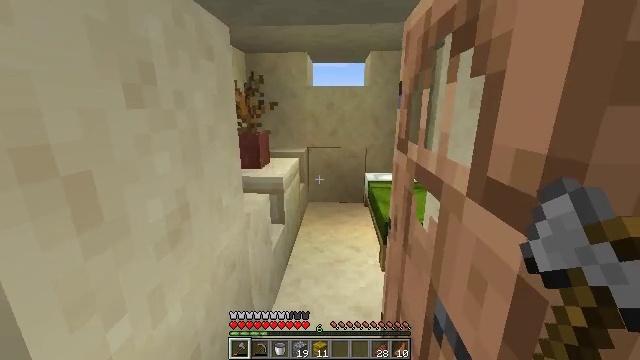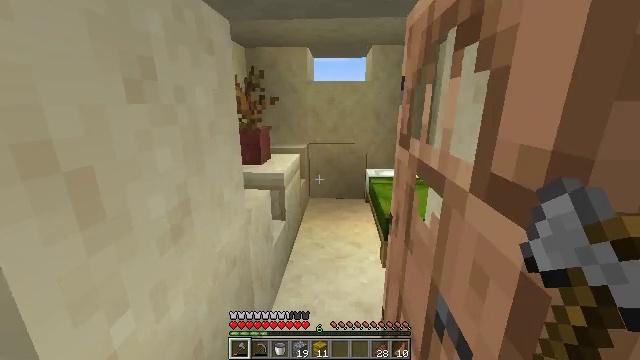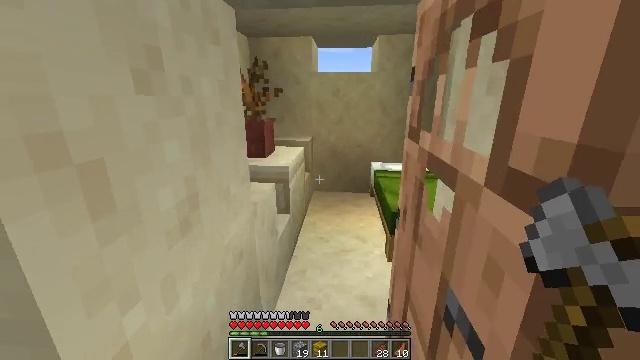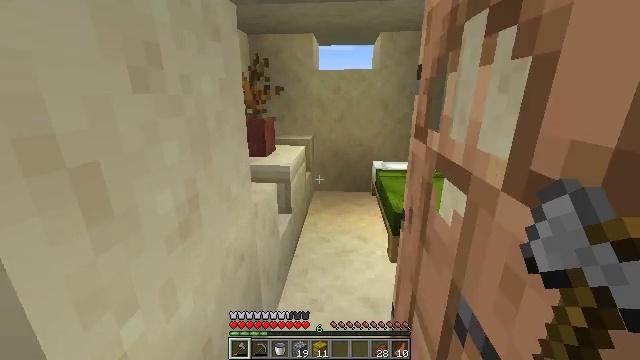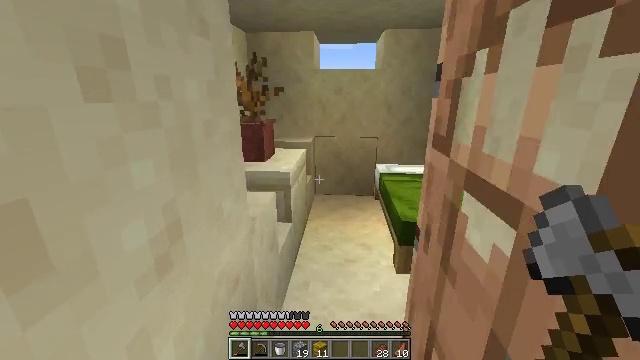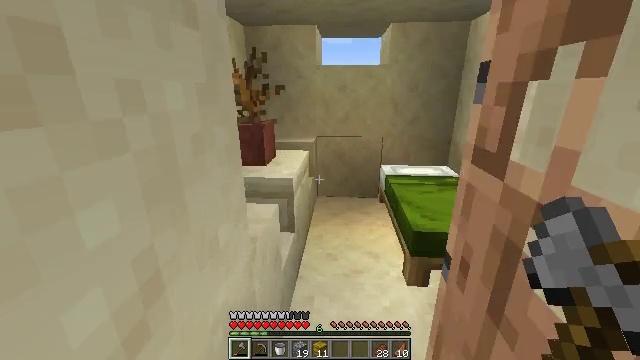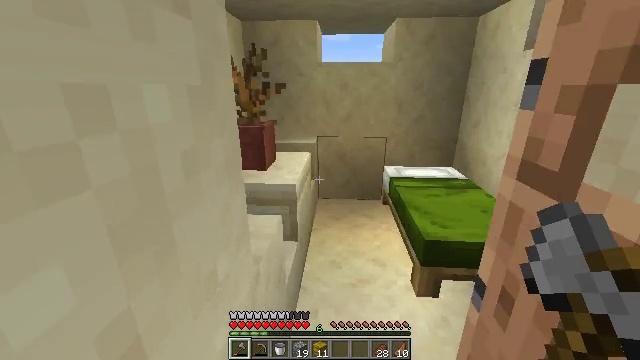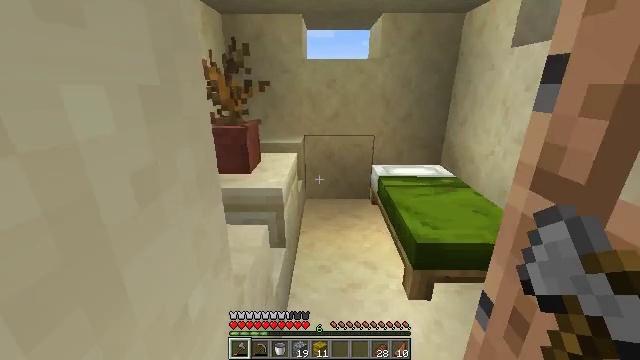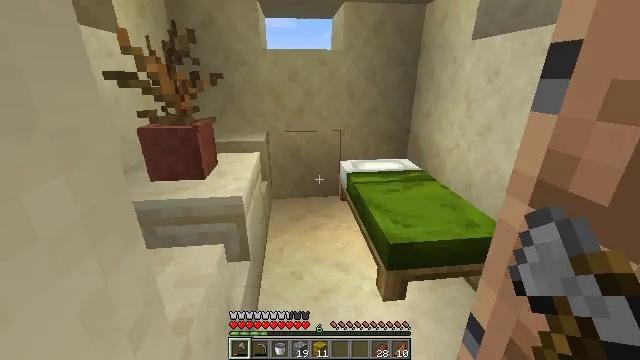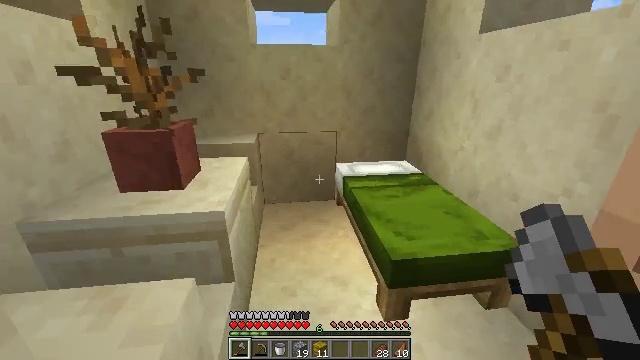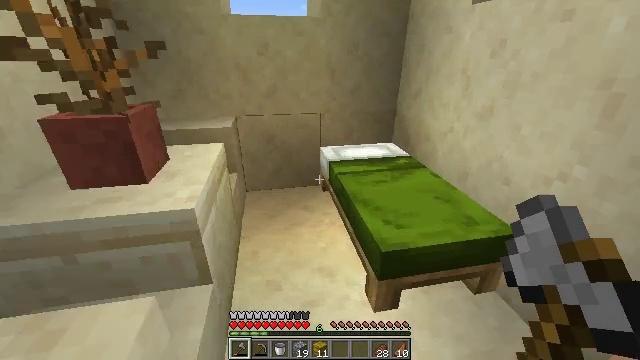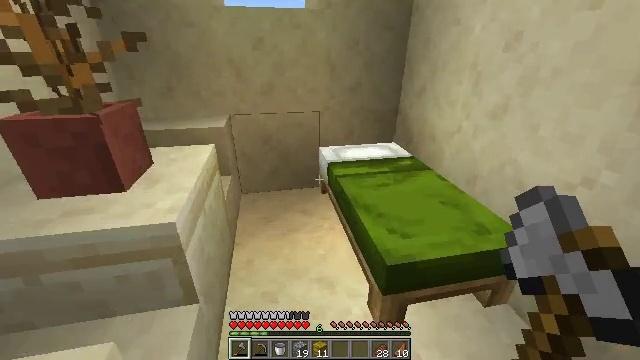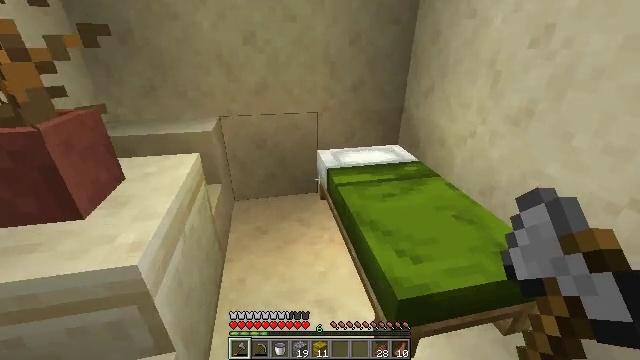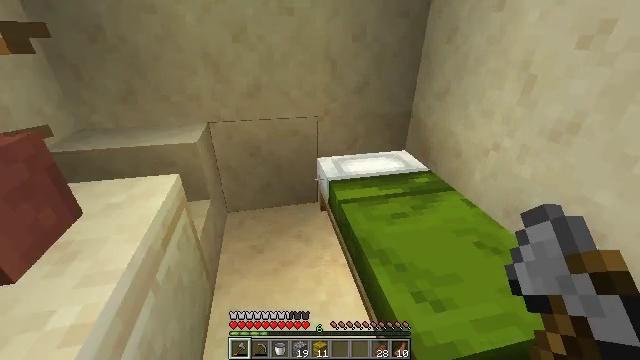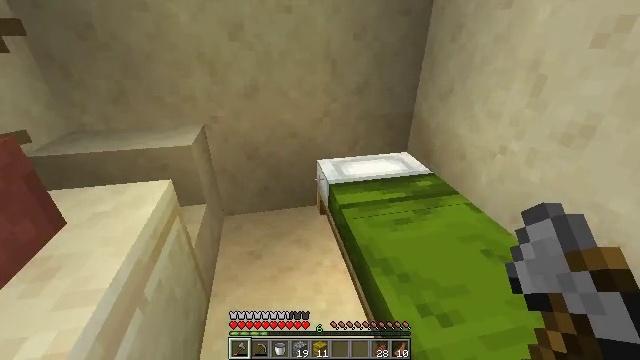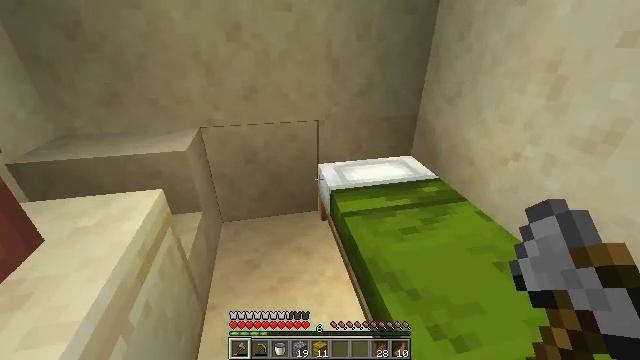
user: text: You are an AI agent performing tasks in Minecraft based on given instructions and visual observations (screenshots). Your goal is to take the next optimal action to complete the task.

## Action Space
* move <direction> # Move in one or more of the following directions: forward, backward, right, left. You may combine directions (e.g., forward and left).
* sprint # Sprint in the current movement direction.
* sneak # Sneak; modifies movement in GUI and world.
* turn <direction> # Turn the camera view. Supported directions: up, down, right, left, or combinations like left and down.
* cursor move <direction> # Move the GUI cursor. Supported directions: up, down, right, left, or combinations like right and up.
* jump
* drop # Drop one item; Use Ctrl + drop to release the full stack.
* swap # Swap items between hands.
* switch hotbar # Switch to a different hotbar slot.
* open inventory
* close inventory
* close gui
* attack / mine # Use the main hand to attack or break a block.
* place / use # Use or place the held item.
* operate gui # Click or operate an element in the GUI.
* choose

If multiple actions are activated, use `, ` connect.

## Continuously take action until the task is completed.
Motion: motion action
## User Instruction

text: Gather terracotta from the structure.
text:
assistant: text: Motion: move forward
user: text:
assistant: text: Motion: move forward, turn down
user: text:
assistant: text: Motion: move forward
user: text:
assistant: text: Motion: move forward
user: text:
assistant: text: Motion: move forward and move left
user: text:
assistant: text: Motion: move forward and move left
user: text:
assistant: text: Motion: move forward and move left, turn right
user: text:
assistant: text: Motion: move forward, turn right and down
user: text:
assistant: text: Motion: move forward, turn right
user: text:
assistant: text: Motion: move forward, turn right and down
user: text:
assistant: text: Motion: move forward
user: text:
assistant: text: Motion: move forward
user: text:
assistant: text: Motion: move forward, turn down
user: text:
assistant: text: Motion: no_op
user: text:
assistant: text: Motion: no_op
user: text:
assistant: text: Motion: no_op
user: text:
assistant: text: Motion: no_op
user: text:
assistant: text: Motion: turn left
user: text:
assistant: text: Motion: turn left
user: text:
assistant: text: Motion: move back, turn left and down
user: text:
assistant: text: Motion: move back, turn left
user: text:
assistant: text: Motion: move back, turn left and up
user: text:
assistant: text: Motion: move back, turn left and up
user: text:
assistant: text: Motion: turn left and up
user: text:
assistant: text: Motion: no_op
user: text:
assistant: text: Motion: no_op
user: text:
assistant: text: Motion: no_op
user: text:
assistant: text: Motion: no_op
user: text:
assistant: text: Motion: turn up
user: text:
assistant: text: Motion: move left, turn left and up